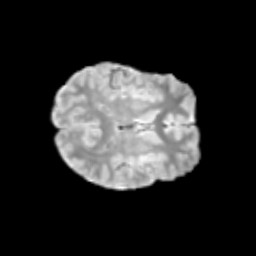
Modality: T2w
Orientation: axial
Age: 11
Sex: female
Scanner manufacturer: siemens
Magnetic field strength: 3 T
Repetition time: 3.8 s
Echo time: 0.07 s